Field crop: tomato
Growth stage: 1
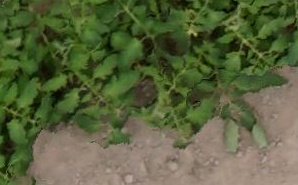
Species: tomato